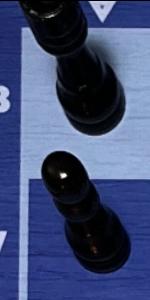
Label: Pawn_Black